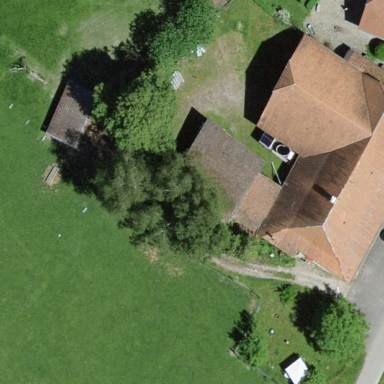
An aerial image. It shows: Farm building.